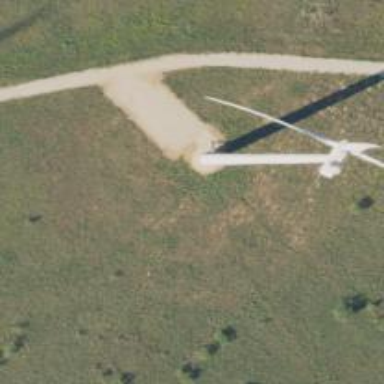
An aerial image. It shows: Wind generator of the horizontal axis type made by Vestas.